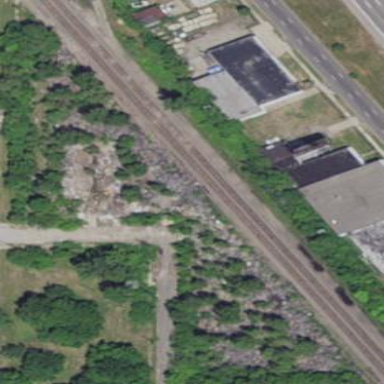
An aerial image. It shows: Brownfield area.